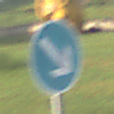
Verkehrszeichen: VorgeschriebeneVorbeifahrtRechts
Umgebung: Outdoor, Suburban
Tageszeit: SunriseSunset
Wetter: PartlyCloudy
Licht: Natural
Jahreszeit: NotSpecified
Kontrast: HighContrast